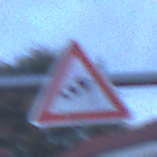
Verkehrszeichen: SeitenwindVonRechts
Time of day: Dawn
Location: Outdoor (Urban)
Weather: PartlyCloudy
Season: NotSpecified
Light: Natural